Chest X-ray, PA view. Patient: 46 years old, sex M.
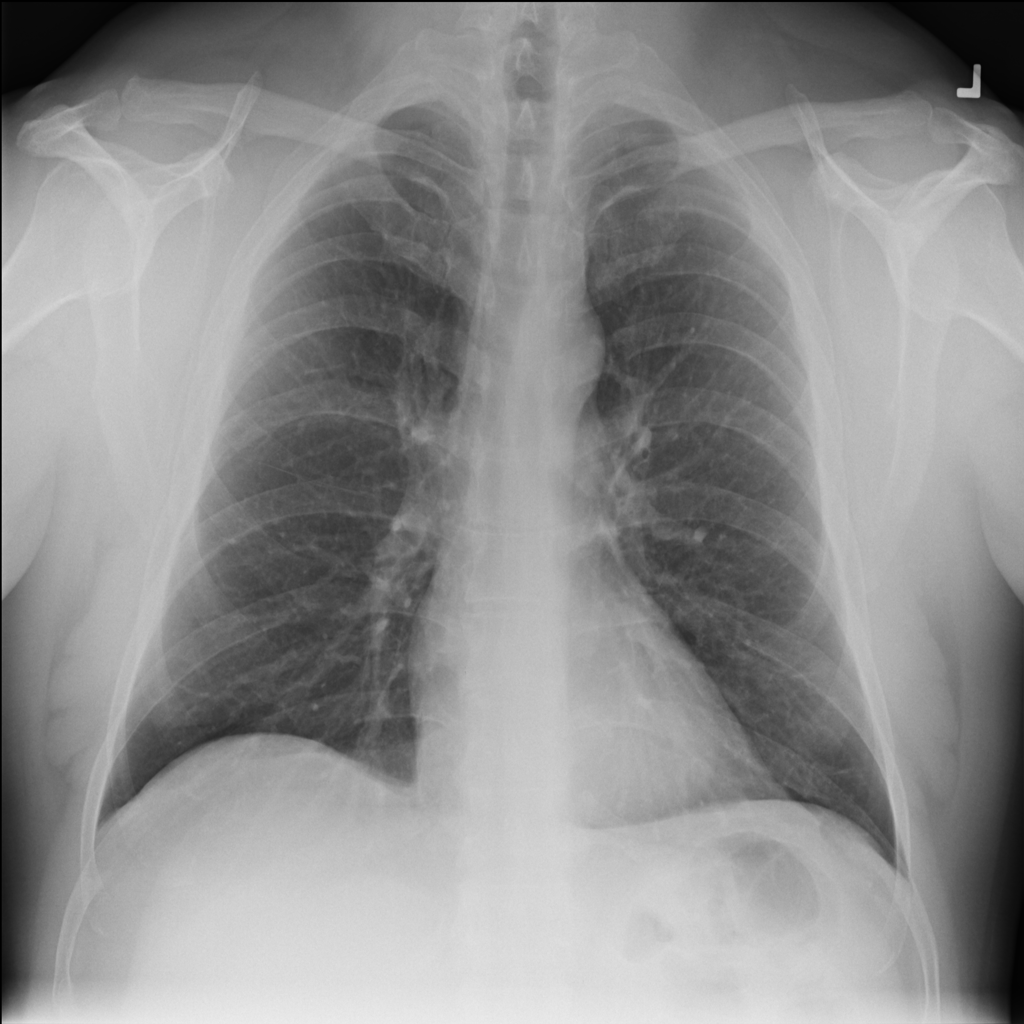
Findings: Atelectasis